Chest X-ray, PA view. Patient: 13 years old, sex M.
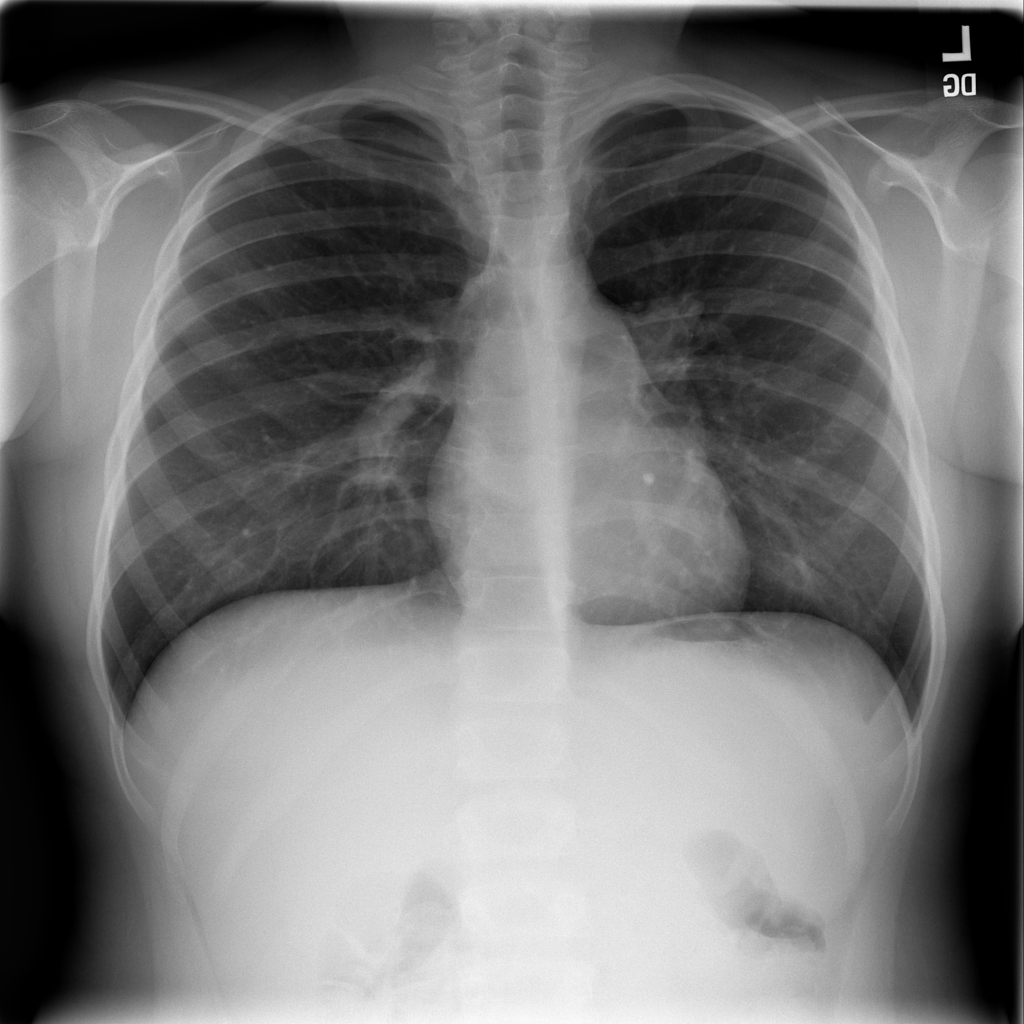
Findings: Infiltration